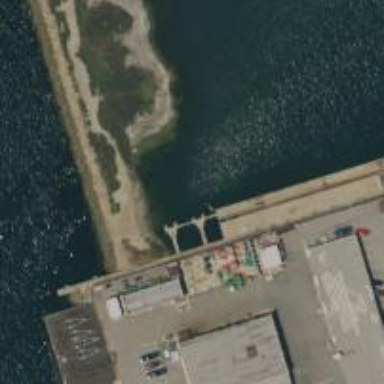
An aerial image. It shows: Man-made pier.